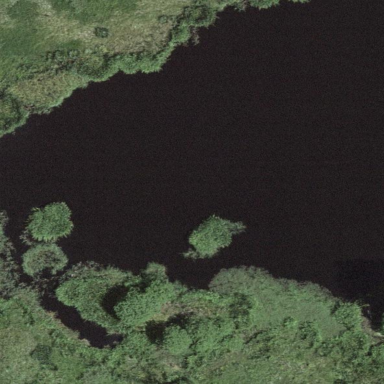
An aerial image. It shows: Pond surrounded by natural water.